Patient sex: M
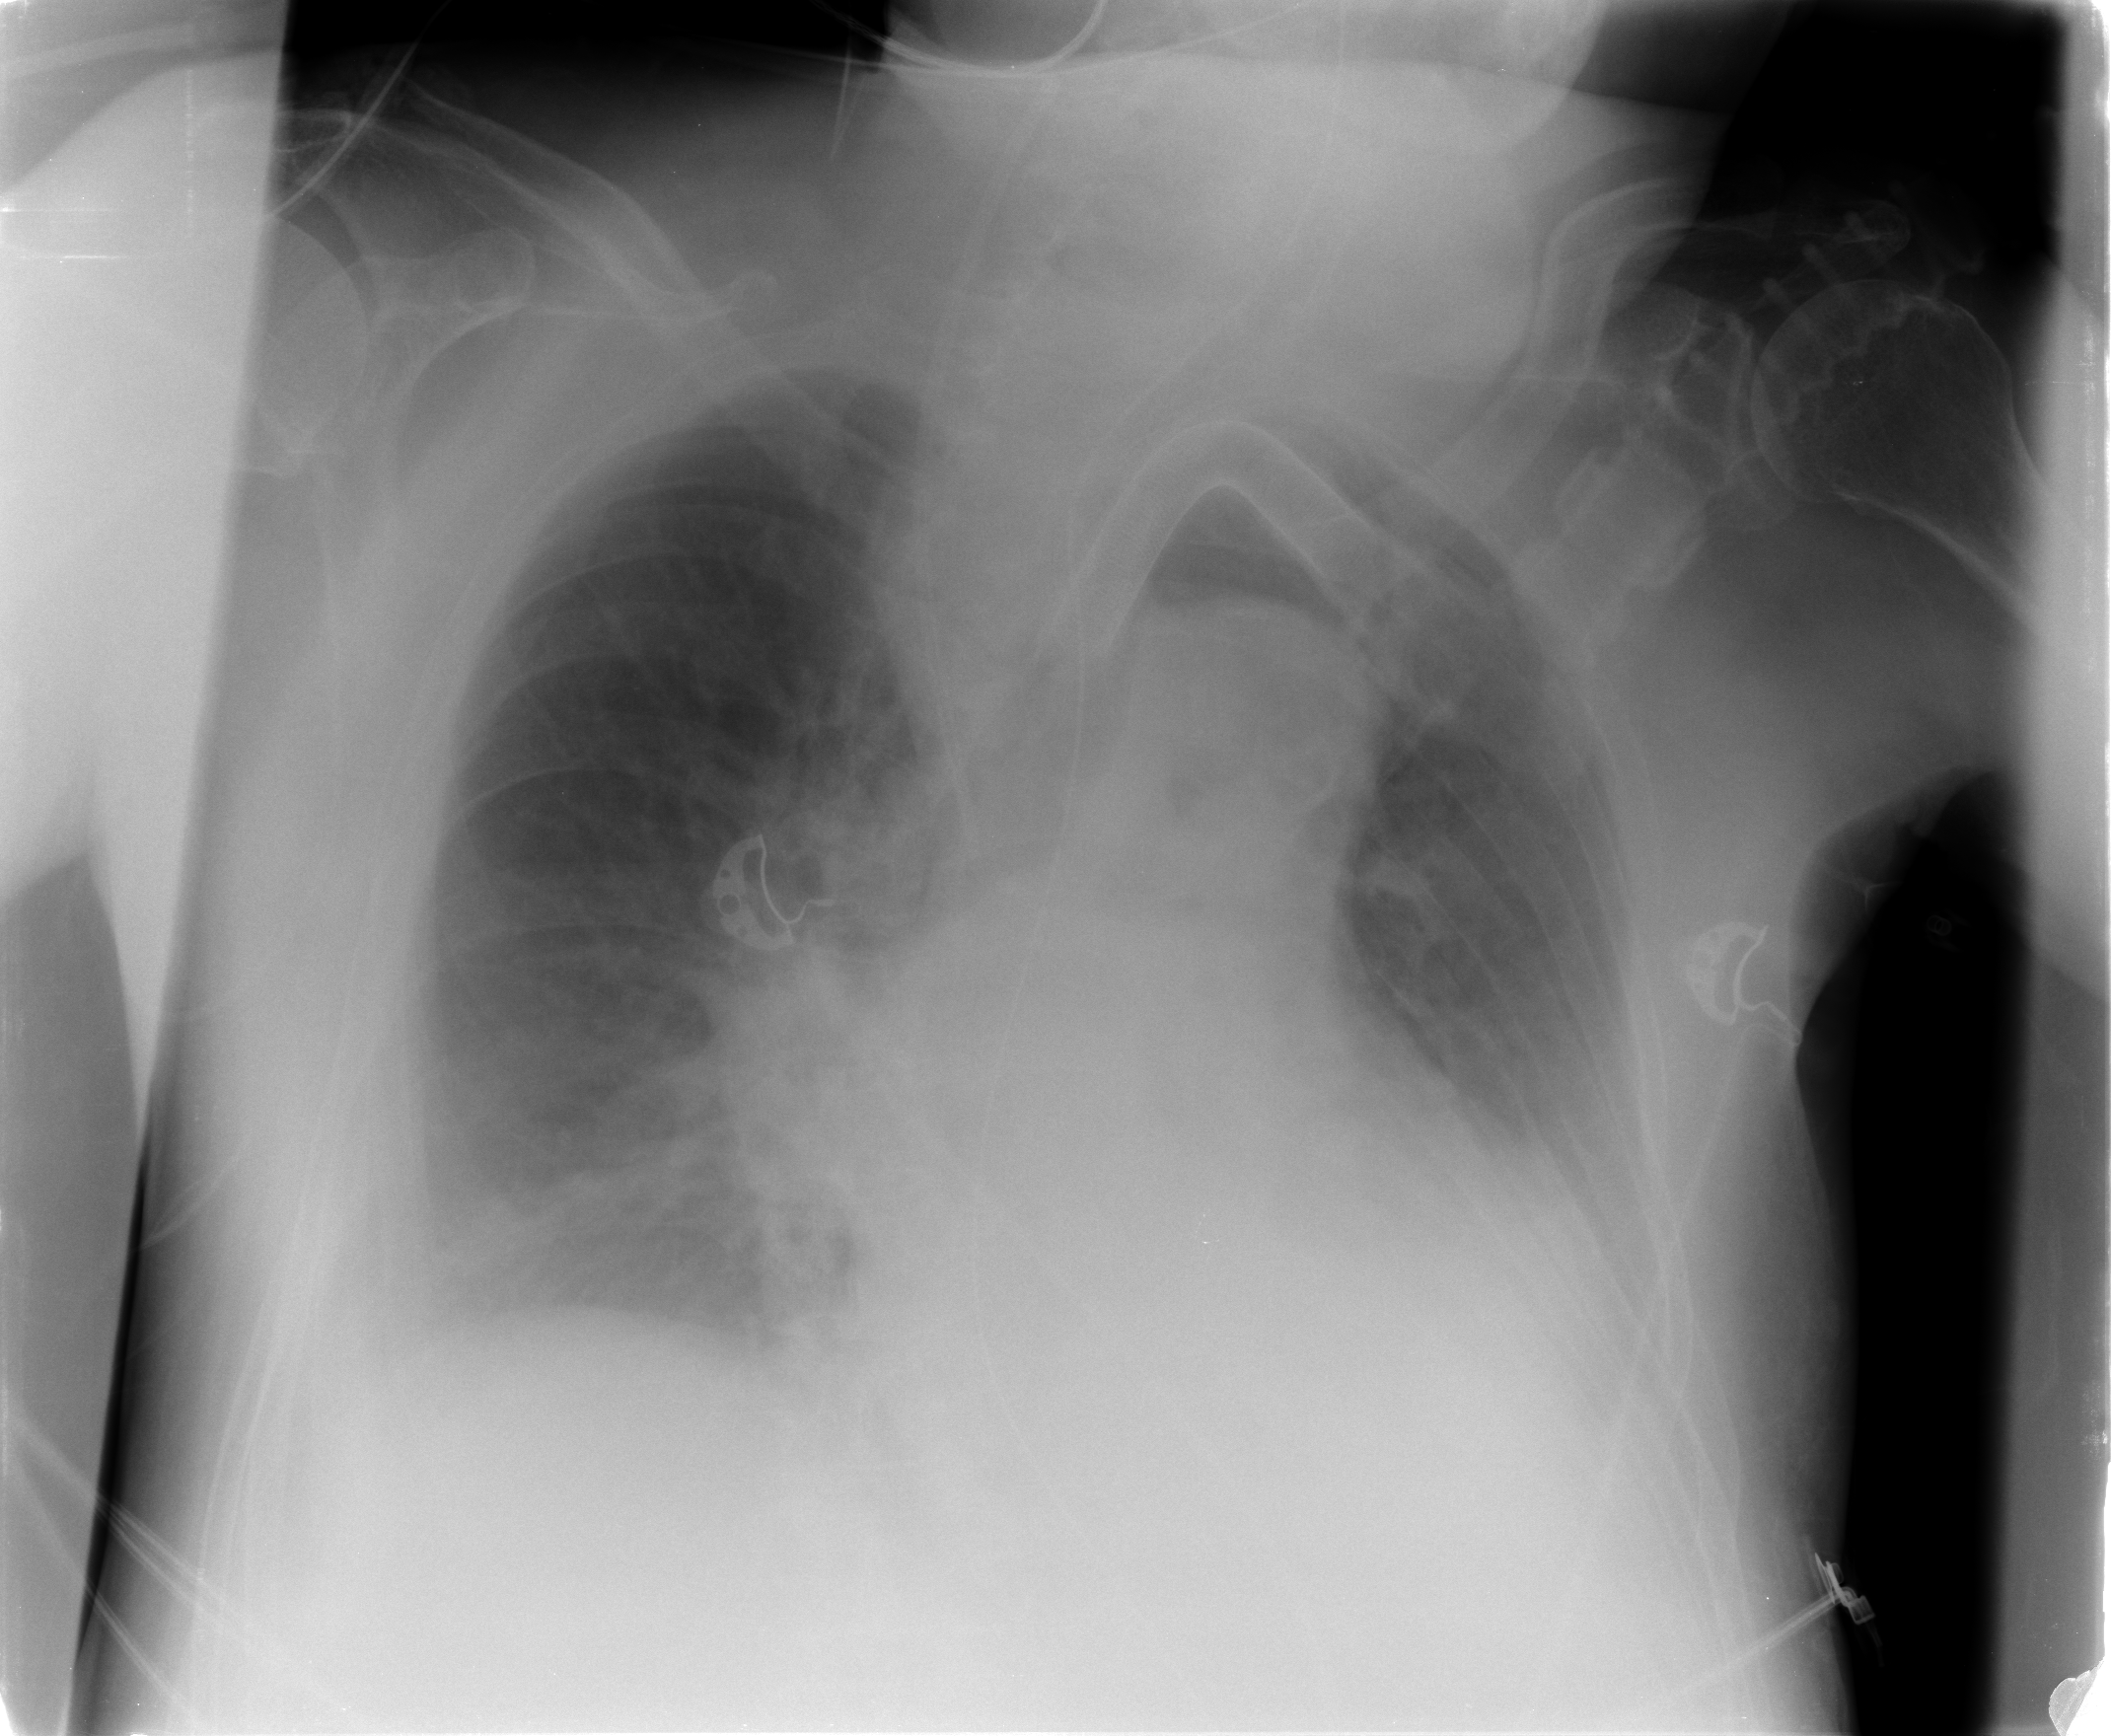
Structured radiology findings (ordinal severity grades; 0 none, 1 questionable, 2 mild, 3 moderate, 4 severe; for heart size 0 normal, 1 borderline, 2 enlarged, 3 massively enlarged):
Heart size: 2
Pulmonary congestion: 0
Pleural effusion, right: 2
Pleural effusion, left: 2
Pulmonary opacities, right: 1
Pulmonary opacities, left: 0
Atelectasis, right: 2
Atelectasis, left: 2